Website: crate-barrel
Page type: cart
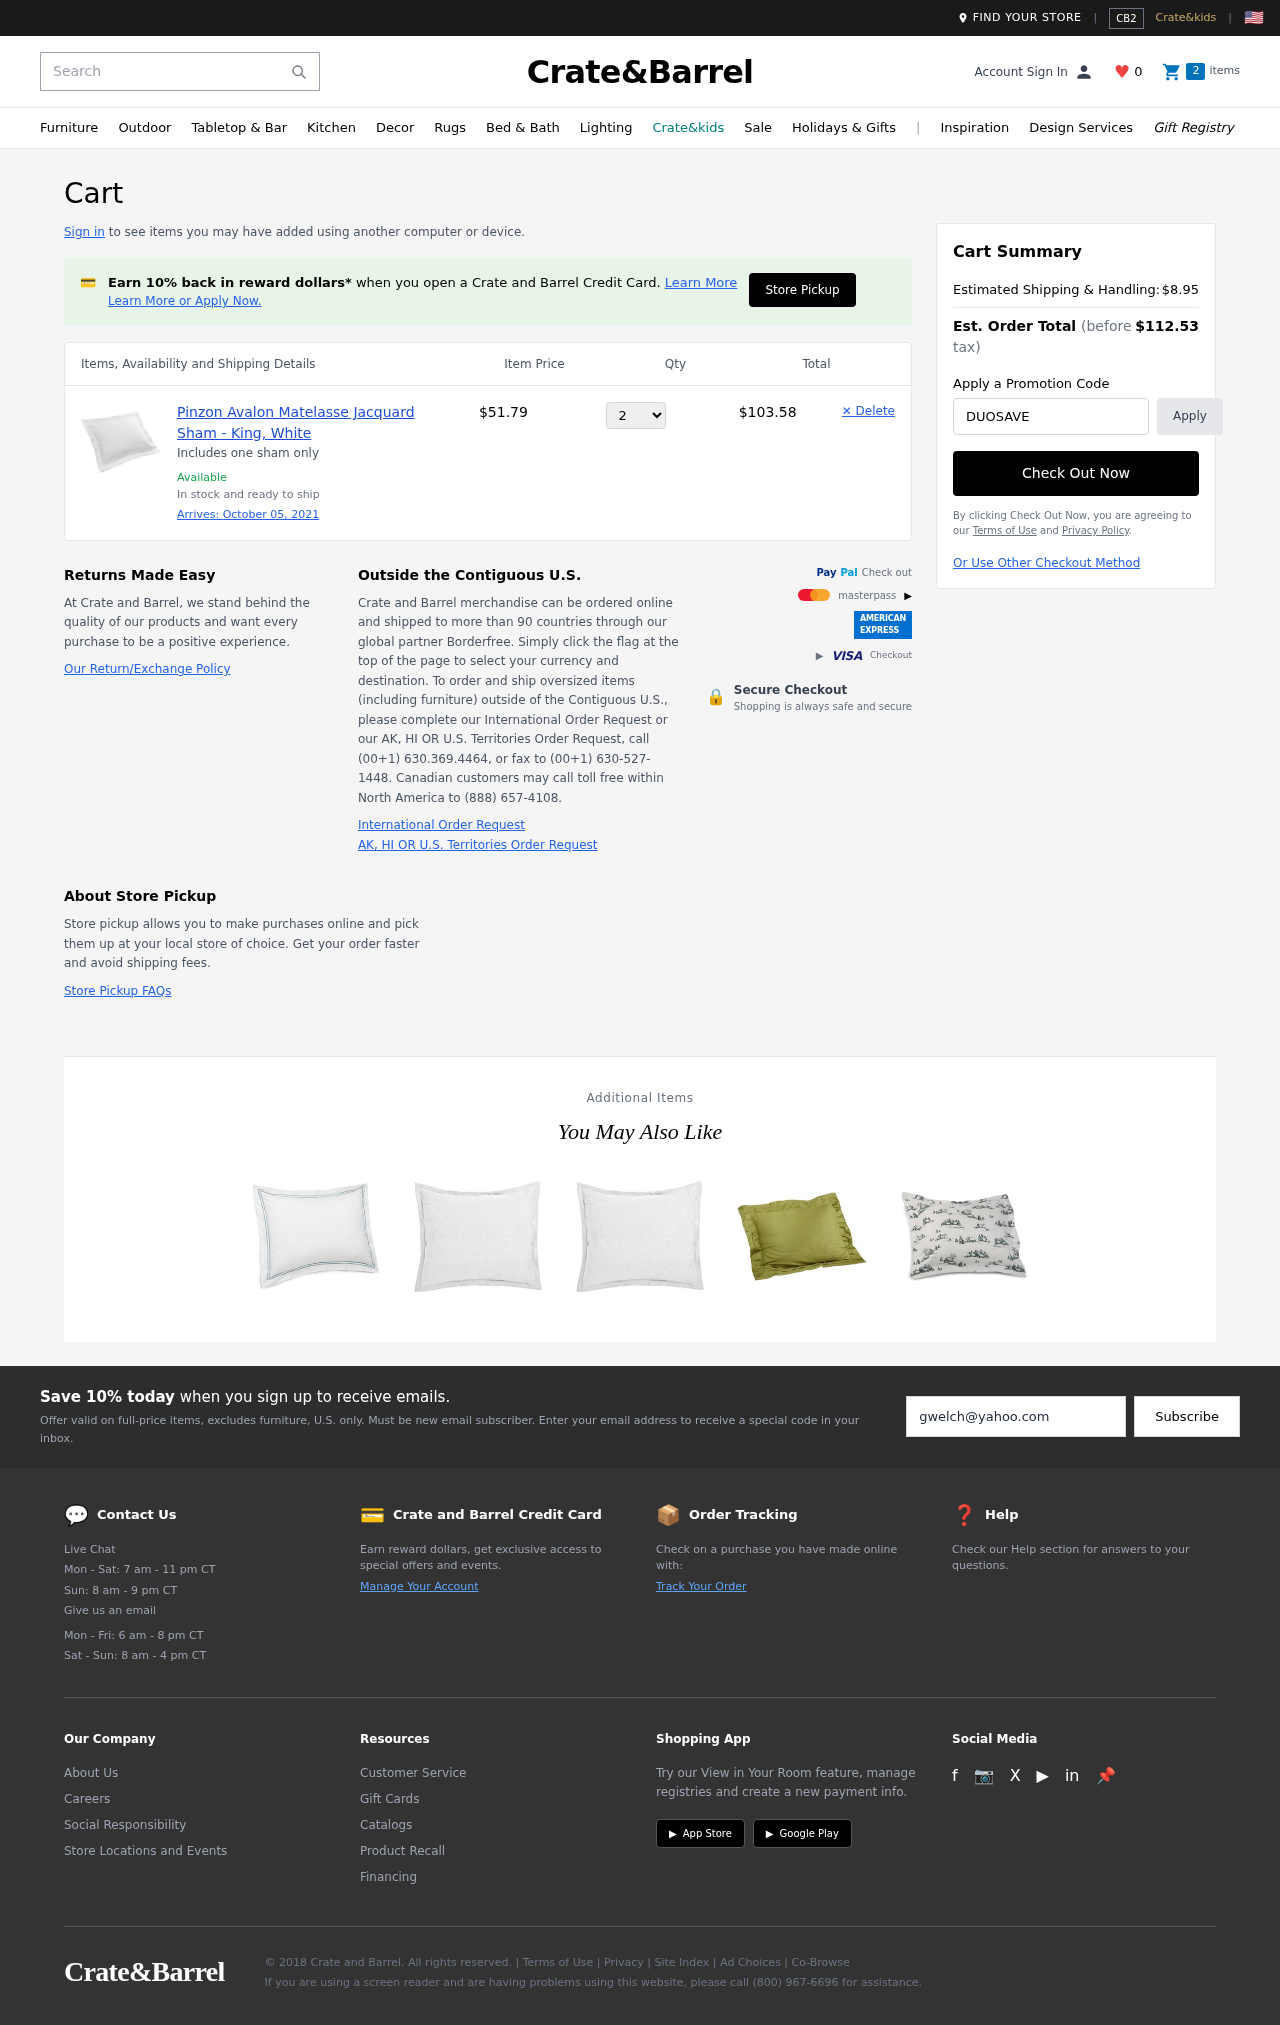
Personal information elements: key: PII_PROMO_CODE
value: DUOSAVE
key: PII_EMAIL
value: gwelch@yahoo.com
Product elements: key: PRODUCT1_DESC
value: Includes one sham only
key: PRODUCT1_NAME
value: Pinzon Avalon Matelasse Jacquard Sham - King, White
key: PRODUCT1_PRICE
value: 51.79
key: PRODUCT1_QUANTITY
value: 2
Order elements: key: ORDER_DELIVERY_DATE
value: October 05, 2021
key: ORDER_SUBTOTAL
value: $103.58
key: ORDER_SHIPPING_COST
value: $8.95
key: ORDER_TOTAL
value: $112.53